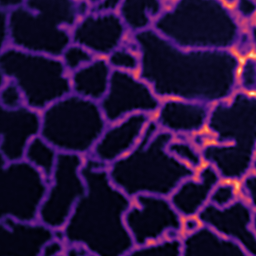
Label: Super-resolution ER image